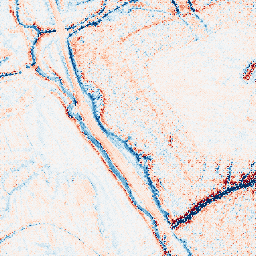
Category: edge_preserving
Decomposition family: bilateral
Decomposition parameters: d: 15
sigma_color: 75
sigma_space: 25
Upsampling method: regularized
Upsampling parameters: scale: 2
lambda_reg: 0.1
Upsampling scale: 2